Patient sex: M
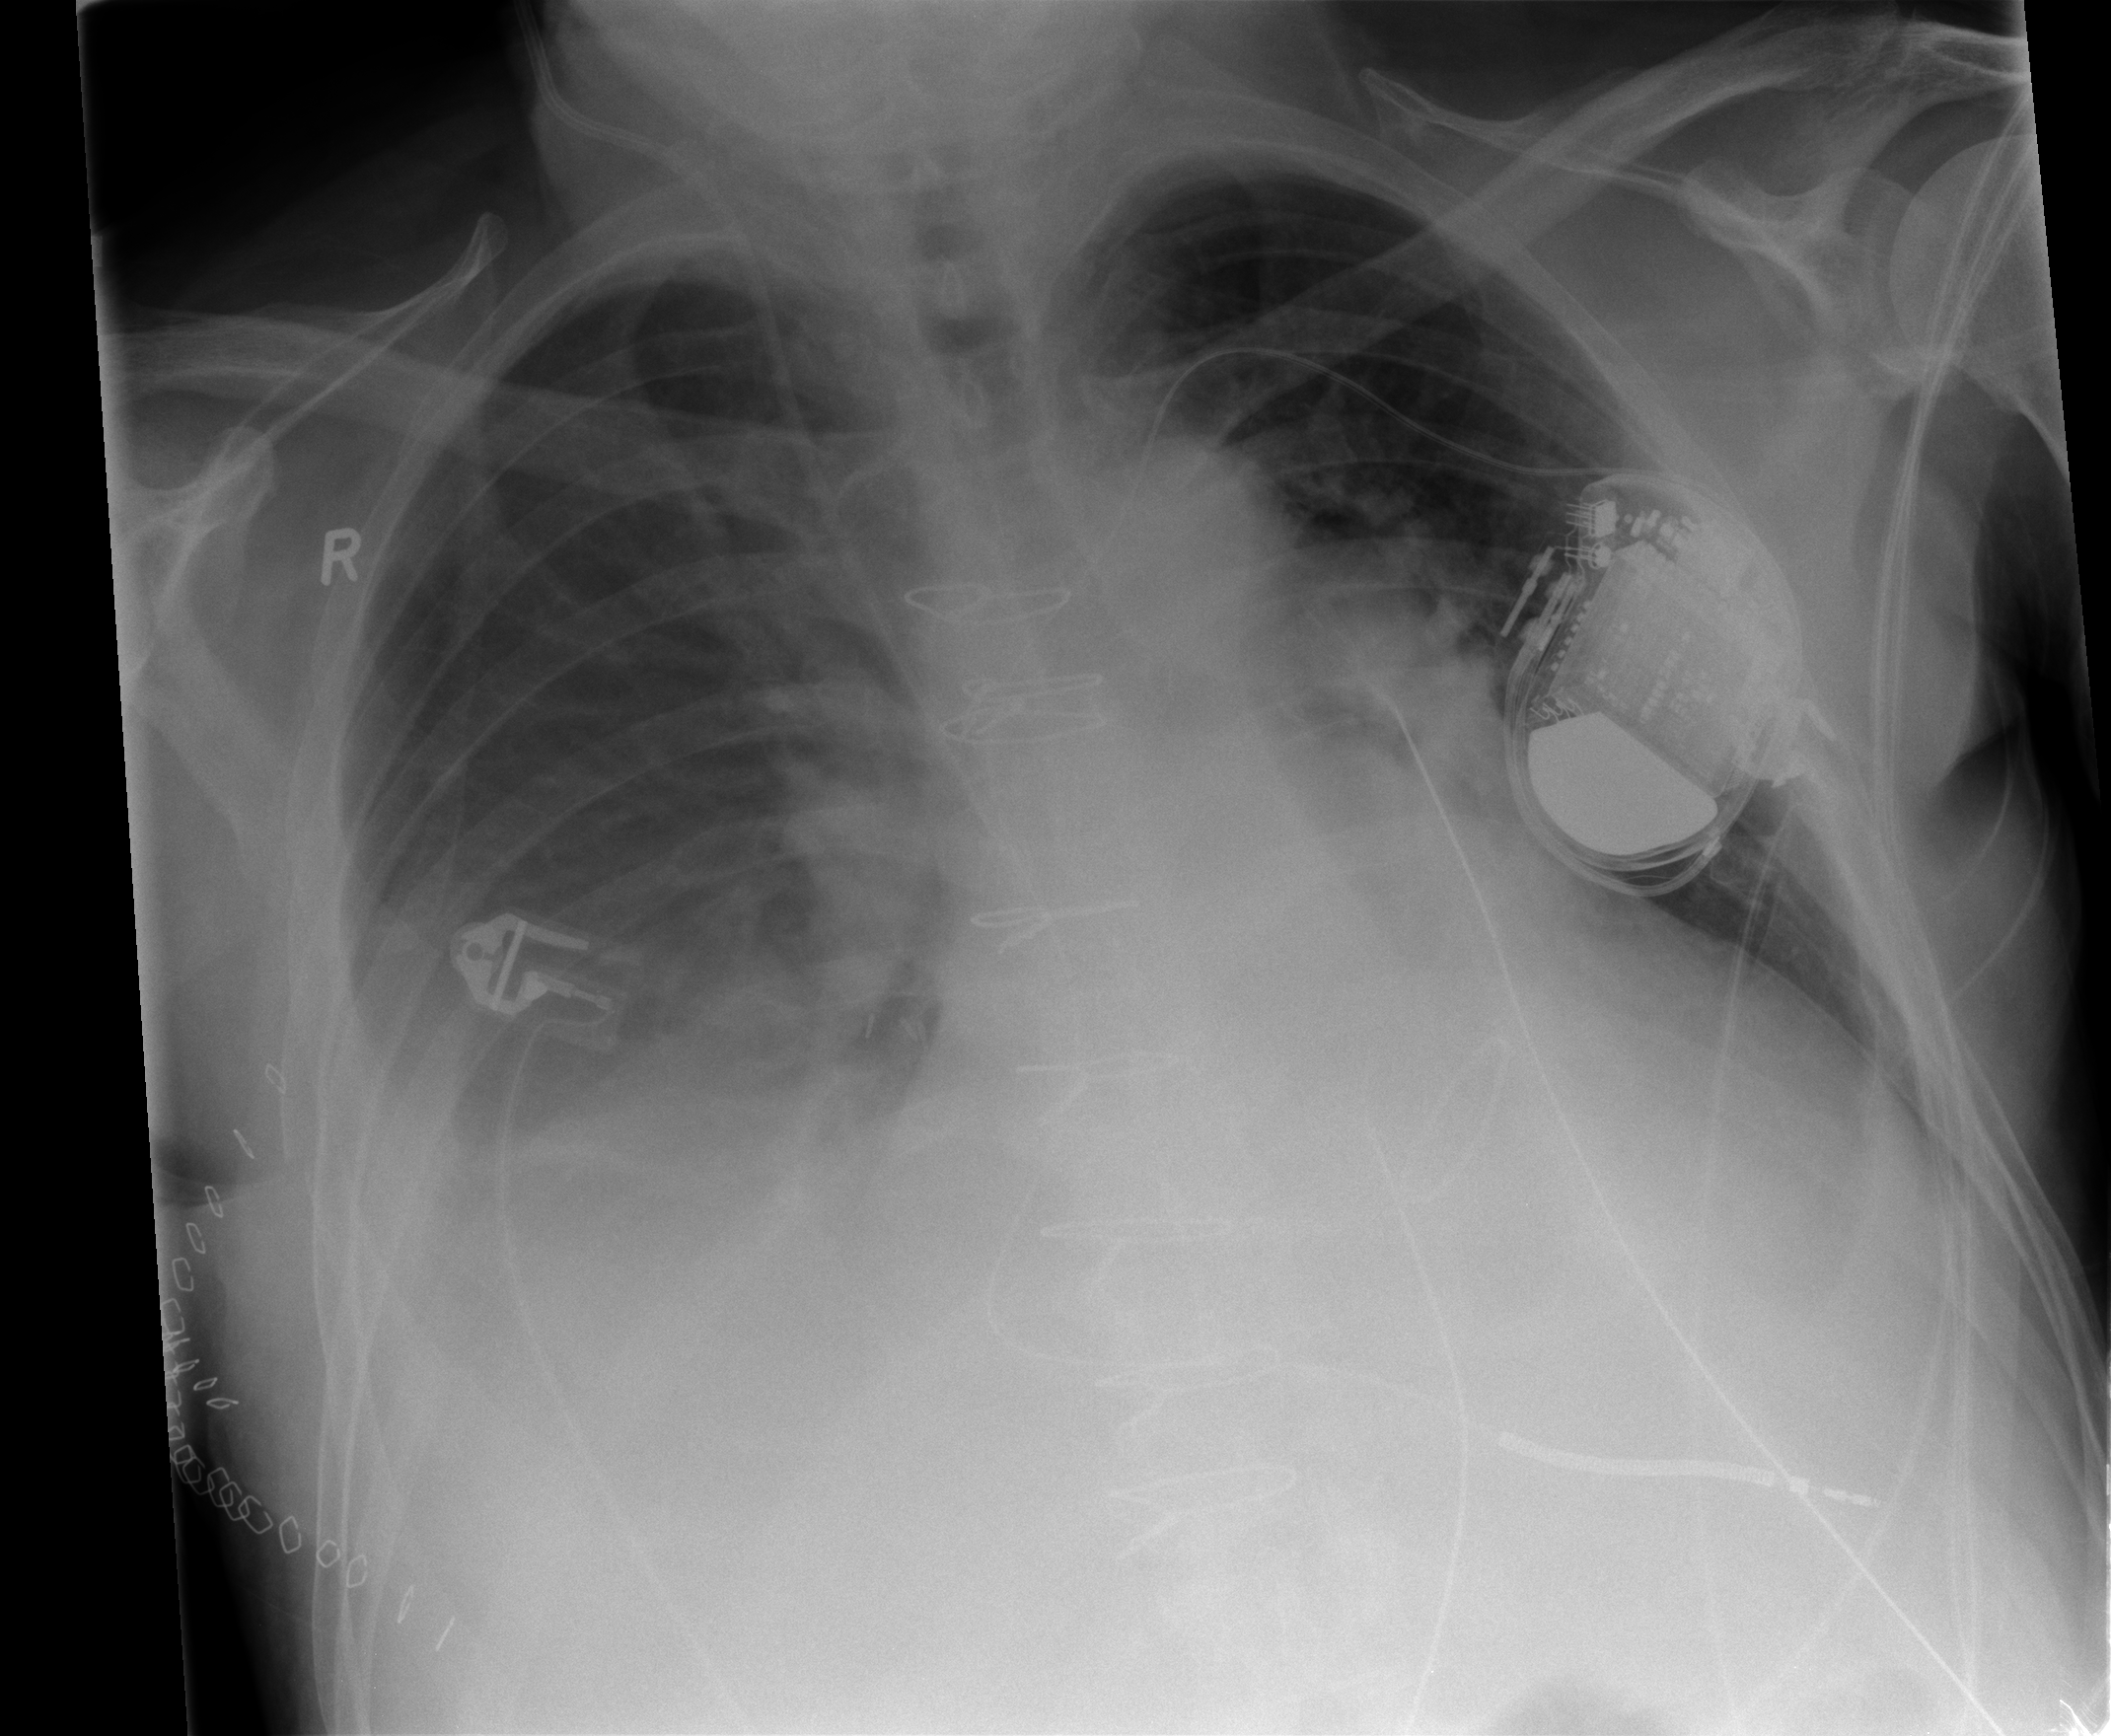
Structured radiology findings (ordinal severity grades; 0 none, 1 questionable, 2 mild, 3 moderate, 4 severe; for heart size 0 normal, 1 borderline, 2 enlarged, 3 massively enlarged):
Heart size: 2
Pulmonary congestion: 1
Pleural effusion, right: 3
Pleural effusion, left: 2
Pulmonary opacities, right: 0
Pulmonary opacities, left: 0
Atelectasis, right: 2
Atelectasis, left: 1